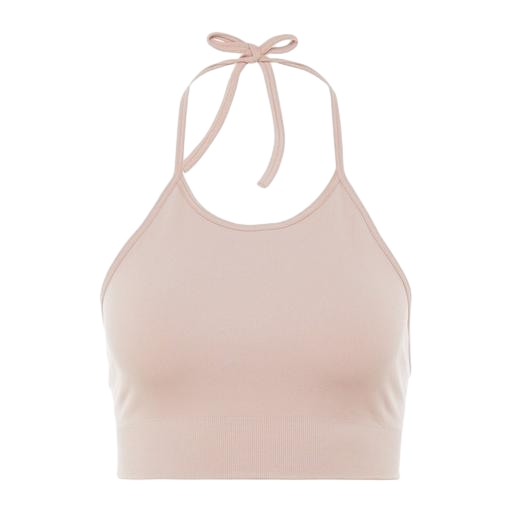
pink tie-back top, bra top, natural tie-back strappy top, white background